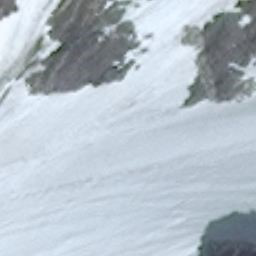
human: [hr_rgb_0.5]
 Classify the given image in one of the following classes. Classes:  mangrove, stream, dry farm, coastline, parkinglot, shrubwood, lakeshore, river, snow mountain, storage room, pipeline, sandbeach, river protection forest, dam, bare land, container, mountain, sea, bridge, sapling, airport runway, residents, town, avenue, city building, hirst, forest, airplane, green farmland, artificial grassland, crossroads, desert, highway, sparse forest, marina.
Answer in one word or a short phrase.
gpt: snow mountain